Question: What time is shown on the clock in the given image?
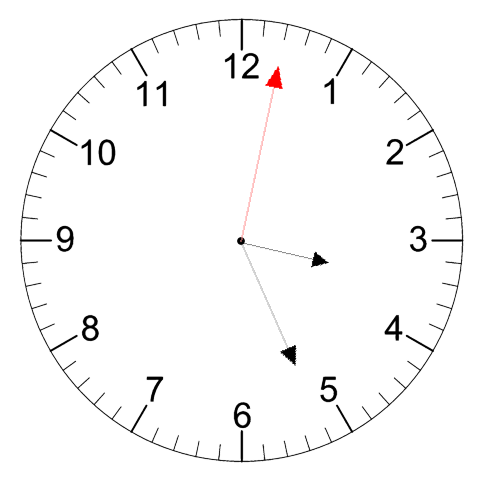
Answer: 03:26:02